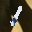
Label: 1